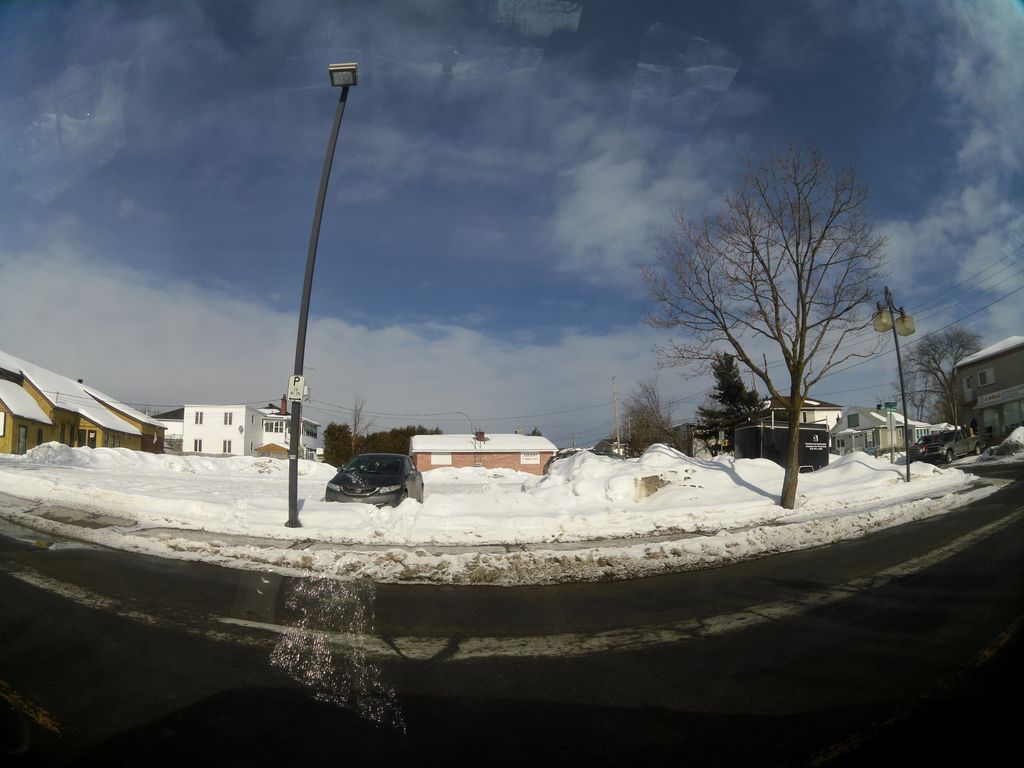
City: ottawa-gatineau